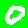
Digit: 0